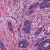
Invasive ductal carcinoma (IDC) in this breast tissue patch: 0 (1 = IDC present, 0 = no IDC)